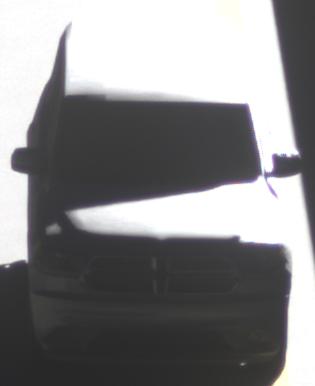
Make: Dodge
Model: Durango
Detailed model: Gen. 3
Model produced from: 2010
Doors: 5
Color: white
Road condition: dry road
Daytime: morning or afternoon
Contrast: high contrast